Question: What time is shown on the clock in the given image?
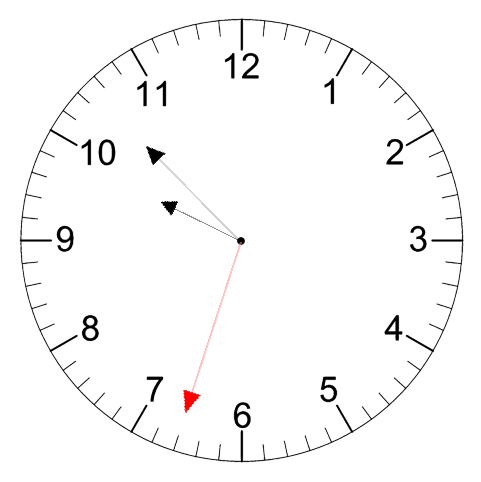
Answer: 09:52:33